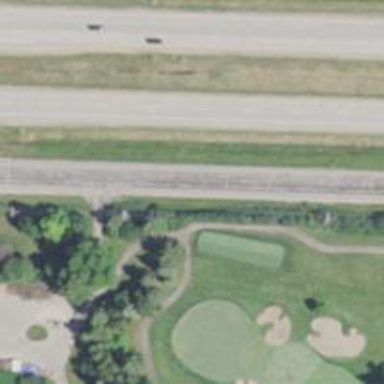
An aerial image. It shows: Path designated for golf carts.